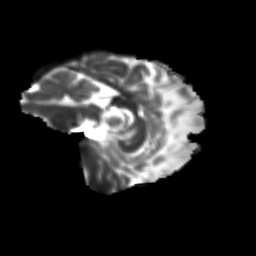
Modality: T2w
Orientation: sagittal
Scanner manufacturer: siemens
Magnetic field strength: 3 T
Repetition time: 9.2 s
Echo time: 0.084 s